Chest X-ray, PA view. Patient: 64 years old, sex M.
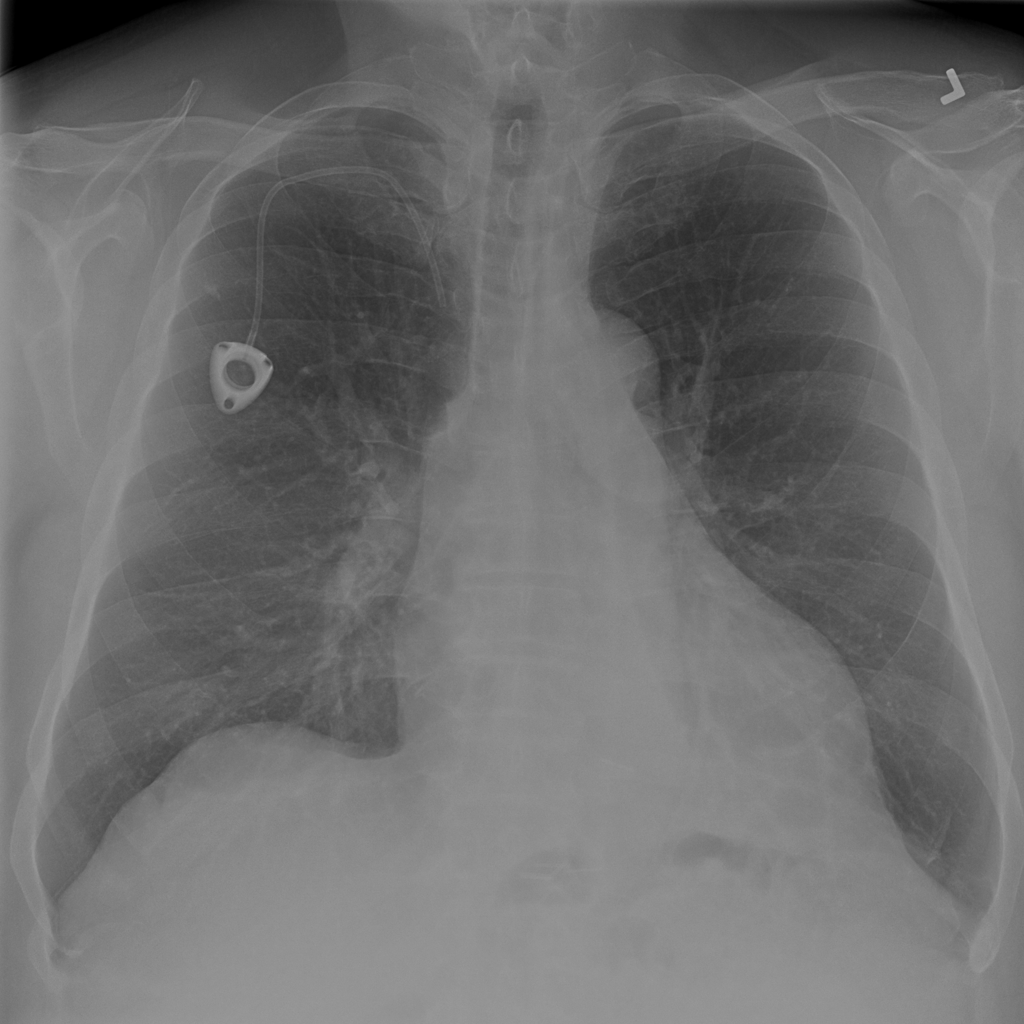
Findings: No Finding